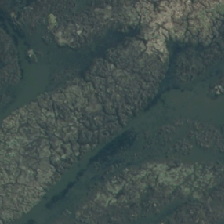
Land cover: herbaceous_freshwater_vege